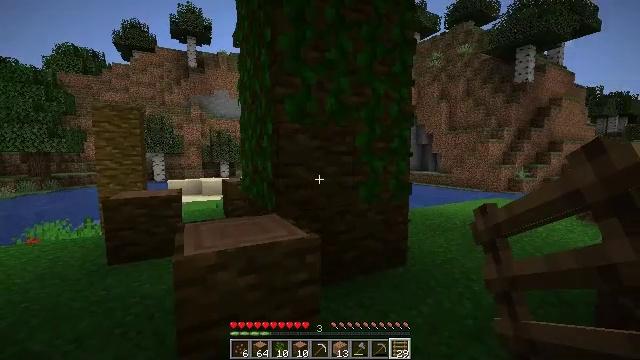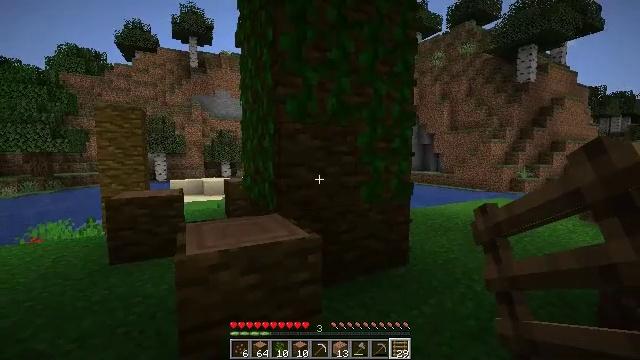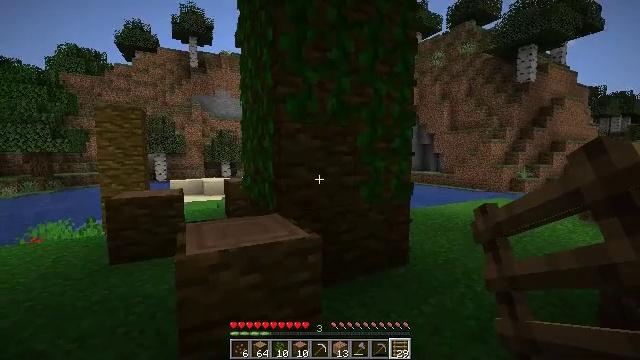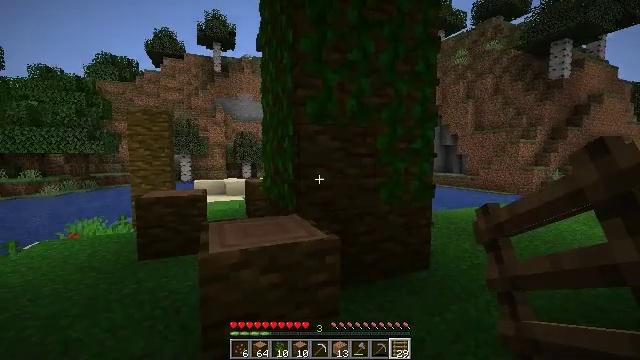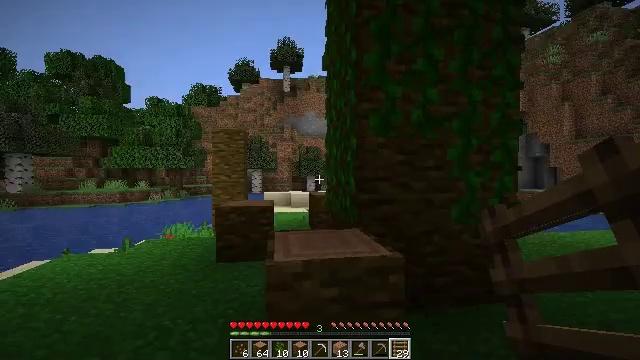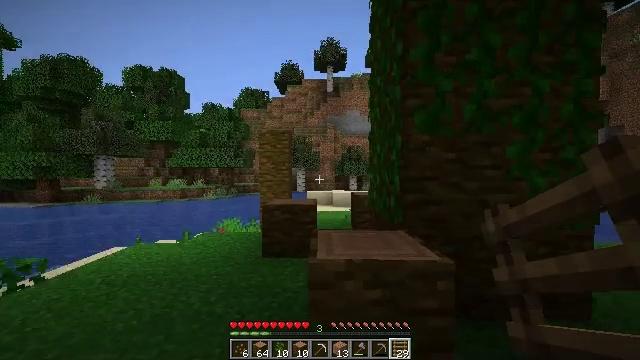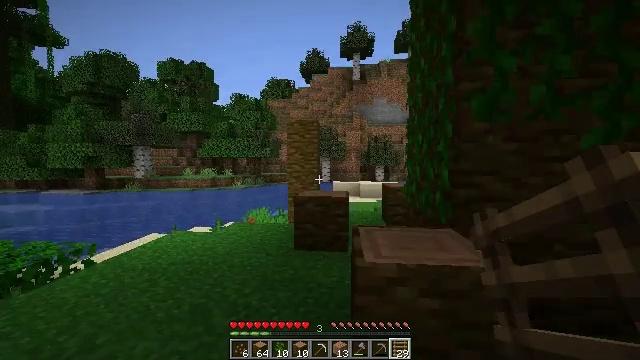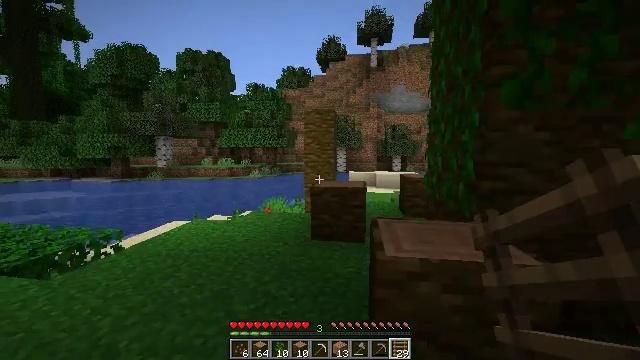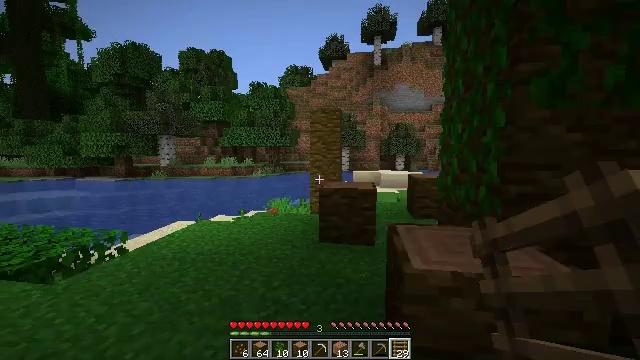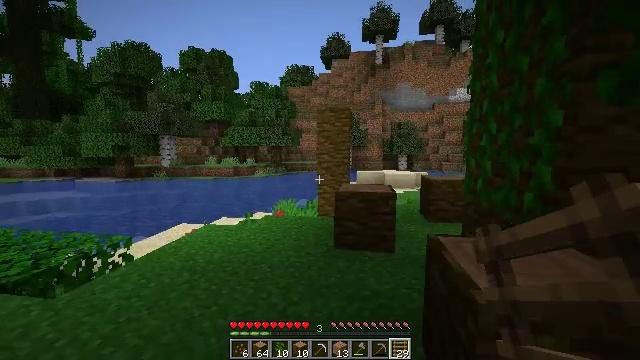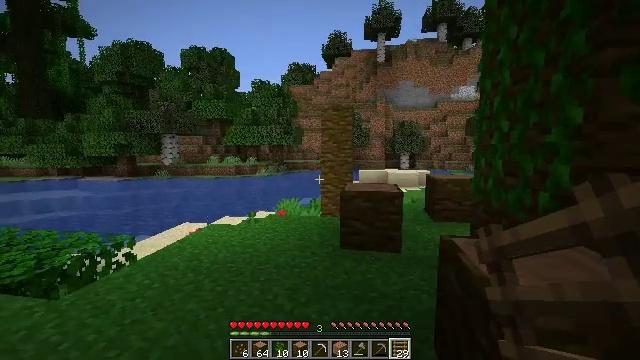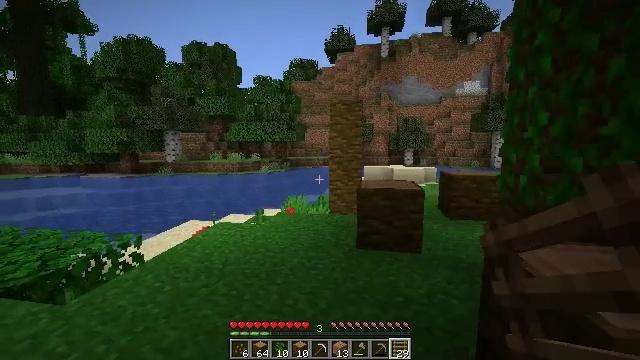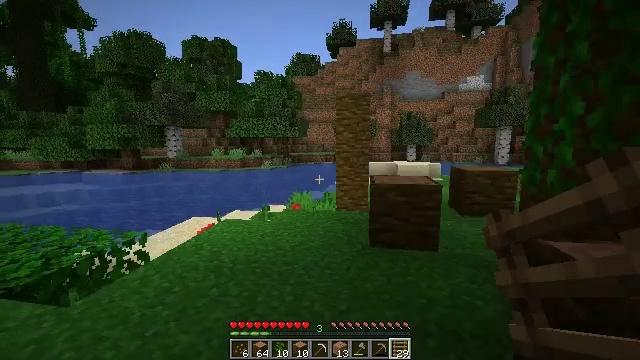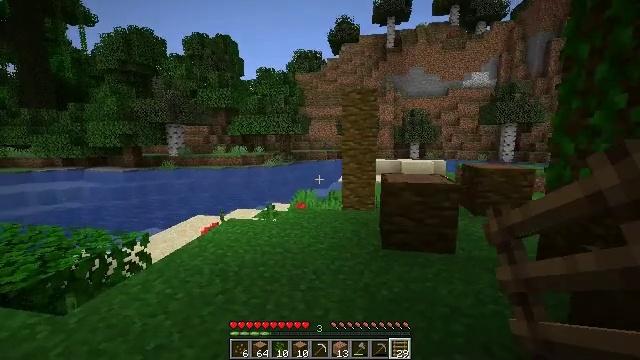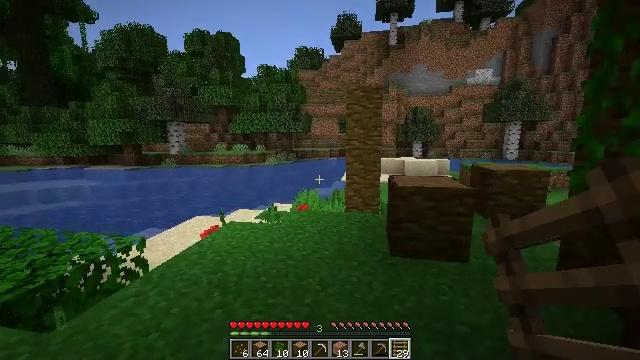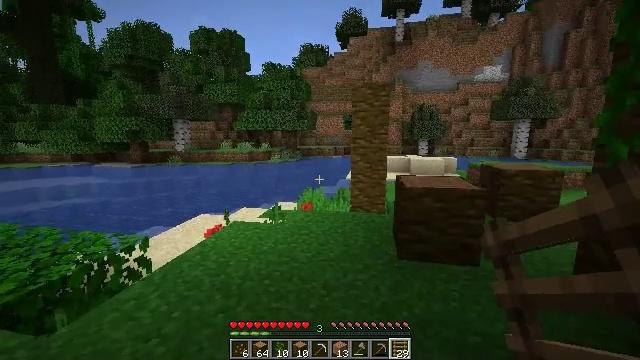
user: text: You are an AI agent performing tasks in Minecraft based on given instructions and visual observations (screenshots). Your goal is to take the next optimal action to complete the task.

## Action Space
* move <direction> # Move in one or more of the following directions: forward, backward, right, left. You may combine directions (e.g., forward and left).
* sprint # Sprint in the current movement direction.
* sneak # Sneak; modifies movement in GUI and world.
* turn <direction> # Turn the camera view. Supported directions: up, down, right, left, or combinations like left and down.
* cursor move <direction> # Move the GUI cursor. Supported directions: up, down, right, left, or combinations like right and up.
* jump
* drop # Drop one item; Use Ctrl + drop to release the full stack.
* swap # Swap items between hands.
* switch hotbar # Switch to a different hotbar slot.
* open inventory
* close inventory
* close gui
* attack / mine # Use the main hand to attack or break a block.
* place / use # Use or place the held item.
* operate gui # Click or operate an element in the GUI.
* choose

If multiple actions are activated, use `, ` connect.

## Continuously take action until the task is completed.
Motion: motion action
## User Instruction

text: Break the jungle log to gather wood.
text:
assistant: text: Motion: no_op
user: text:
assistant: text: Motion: no_op
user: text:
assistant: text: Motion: turn left
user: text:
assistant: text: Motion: turn left and up
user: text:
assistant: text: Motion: move forward and move left, turn left
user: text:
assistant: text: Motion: move forward and move left, turn left and down
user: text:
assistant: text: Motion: move forward and move left, turn left and down
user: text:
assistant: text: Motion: move forward and move left
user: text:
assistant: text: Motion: move forward and move left
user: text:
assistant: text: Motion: move forward and move left
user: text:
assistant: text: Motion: move forward and move left
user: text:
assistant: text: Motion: move forward and move left, turn down
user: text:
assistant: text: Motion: move forward
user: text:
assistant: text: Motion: move forward
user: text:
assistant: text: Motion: move forward, turn left
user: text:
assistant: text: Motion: move forward, sprint, turn left
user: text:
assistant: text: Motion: move forward, sprint
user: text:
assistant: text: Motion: move forward, sprint
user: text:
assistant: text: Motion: move forward
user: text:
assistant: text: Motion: move forward, turn right
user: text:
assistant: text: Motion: move forward, turn right and down
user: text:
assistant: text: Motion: move forward, turn right, jump
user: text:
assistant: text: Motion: move forward, turn right and down, jump
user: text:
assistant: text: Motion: move forward, turn right and down, jump
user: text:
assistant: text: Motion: move forward, turn right and down, jump
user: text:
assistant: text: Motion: move forward, jump
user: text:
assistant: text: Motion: move forward, jump
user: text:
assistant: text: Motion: move forward, jump
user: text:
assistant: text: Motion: move forward, jump
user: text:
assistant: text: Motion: move forward, sprint, jump